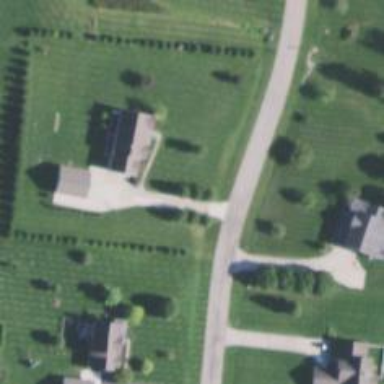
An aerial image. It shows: Driveway leading to service road.